Question: My application is written in delphi. For some reason the main menu does not behave anymore like it did until yesterday (I probably touched some property without knowing). Now when I click on a menu item with sub-items, though the arrow is located to the right, the submenu keeps opening to the left.

What is the reason and how do I restore it back?
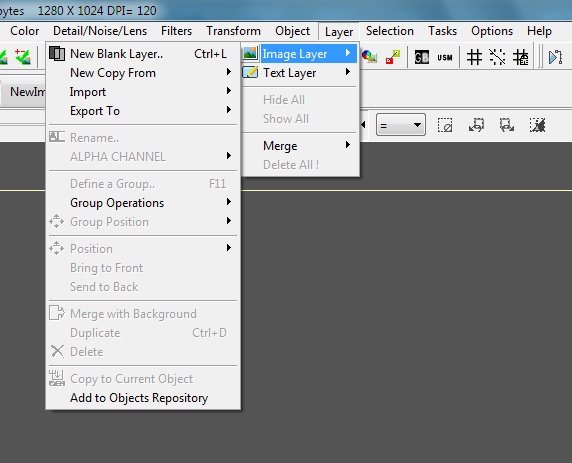
Answer: As revealed in the comments to the question, this is not programming related. There's a setting that does this in tablet pc settings in control panel. The reason for the setting is, when one is using a pen or the like with the right hand, sub menus, if opened to the right of their parent menu, are obscured by the pen.